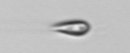
Label: Cryptophyta